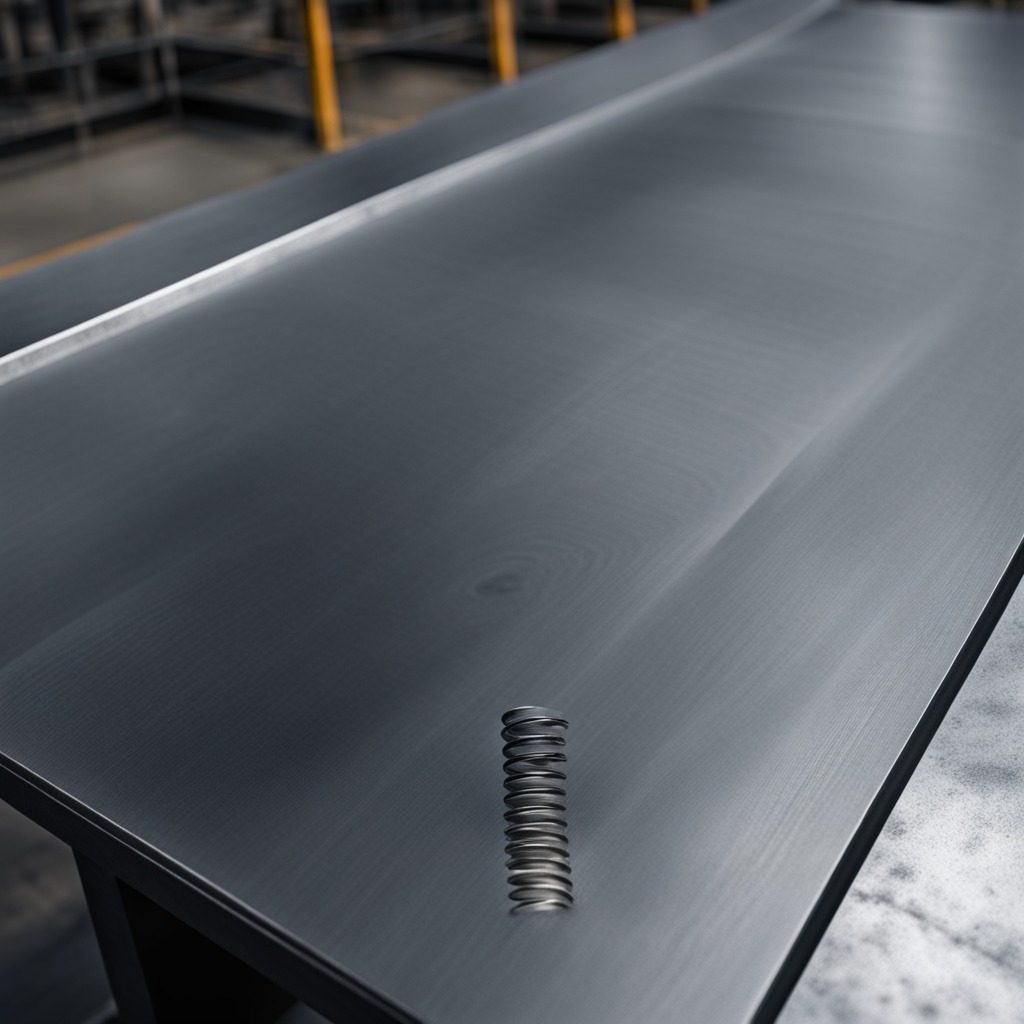
A coiled metal spring is lying on a cold steel table in a mining workshop.